Question: I want the day of week for each friday that is coming from my date column in SQL Server.
What I tried so far is,
'''
SELECT
[EntryDate] AS 'Date',
DATEPART(dw,[EntryDate]) AS 'Week' ,
CASE WHEN
DATEPART(dw,[EntryDate]) = DATEPART(dw,[EntryDate]) AND DATENAME(dw,[EntryDate]) = 'Friday'
THEN
DATENAME(dw,[EntryDate])
END AS 'DayName'
FROM [dbo].[EnergyDetails]
'''
Output is:-

Can anybody please give some focus.
Thanks.
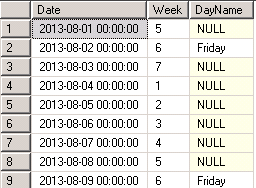
Answer: pls try this:
'''
SELECT
Date,
DATEADD(DD,(7- DATEPART(DW,Date)),c.Date) as 'End Date',
DATENAME(DW,(DATEADD(DD,(6- DATEPART(DW,Date)),Date))) as 'DayName'
FROM TABLE_NAME;
'''